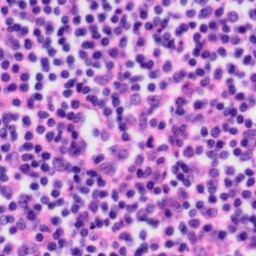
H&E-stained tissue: Tonsil